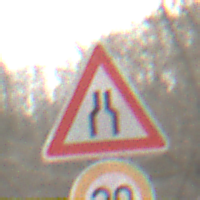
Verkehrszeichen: VerengteFahrbahn
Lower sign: Geschwindigkeit20
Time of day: MorningAfternoon
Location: Outdoor (Nature)
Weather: PartlyCloudy
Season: Winter
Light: Natural